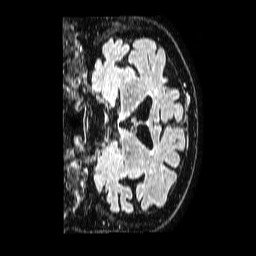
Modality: FLAIR
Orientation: coronal
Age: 79
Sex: male
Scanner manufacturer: philips
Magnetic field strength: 1.5 T
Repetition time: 4.8 s
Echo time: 0.3 s